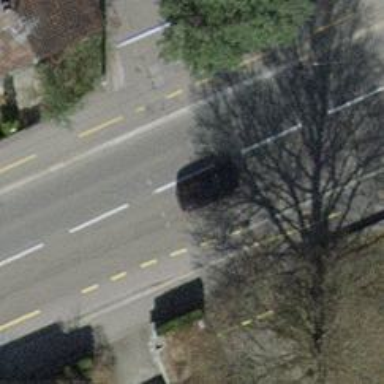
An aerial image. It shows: Secondary road with asphalt surface. There are separate sidewalks on both sides and dedicated cycle tracks.